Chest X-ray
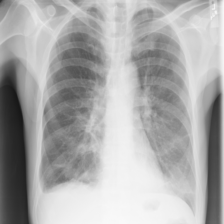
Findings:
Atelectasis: positive
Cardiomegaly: negative
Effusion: positive
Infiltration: negative
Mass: negative
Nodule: negative
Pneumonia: negative
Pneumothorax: negative
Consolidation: negative
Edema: negative
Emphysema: negative
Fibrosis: negative
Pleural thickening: negative
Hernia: negative